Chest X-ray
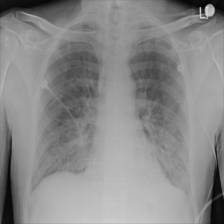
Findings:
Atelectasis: negative
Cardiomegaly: negative
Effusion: negative
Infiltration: positive
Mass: negative
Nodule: negative
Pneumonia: negative
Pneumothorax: negative
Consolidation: negative
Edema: negative
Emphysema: negative
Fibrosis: positive
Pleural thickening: negative
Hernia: negative